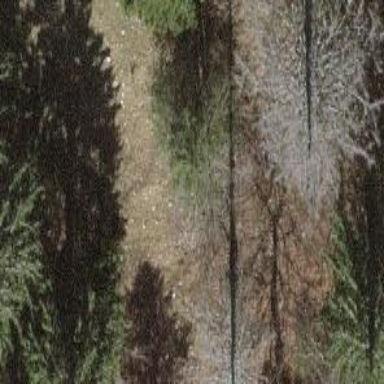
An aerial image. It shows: Single tag "natural: tree."